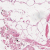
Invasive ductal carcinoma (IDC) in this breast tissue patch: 0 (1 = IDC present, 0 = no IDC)